Question: How do I solve this warning?

The warning is "undeclared selector 'forwardGeocoderDidFail:withErrorMessage:'". Why am I getting this warning, and how can I solve it?
This is my code:
'''
if (!handeledByBlocks && self.delegate) {
if (!parseError && parser.statusCode == G_GEO_SUCCESS)
{
[self.delegate forwardGeocodingDidSucceed:self withResults:parser.results];
}
else if ([self.delegate respondsToSelector:@selector(forwardGeocoderDidFail:withErrorMessage:)])
{
[self.delegate forwardGeocodingDidFail:self withErrorCode:parser.statusCode andErrorMessage:[parseError localizedDescription]];
}
}
'''
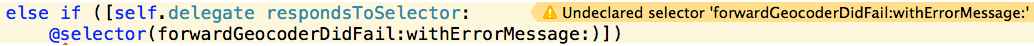
Answer: Replace
'''
[self.delegate respondsToSelector:@selector(forwardGeocoderDidFail:withErrorMessage:)]
'''
with
'''
[self.delegate respondsToSelector:@selector(forwardGeocodingDidFail:withErrorCode:andErrorMessage:)]
'''